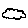
Label: cloud